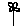
Label: flower